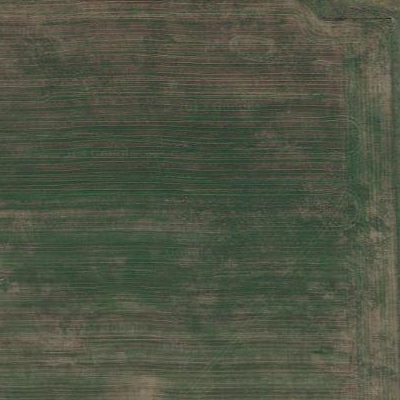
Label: Field